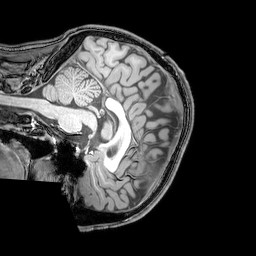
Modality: T1w
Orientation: sagittal
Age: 25
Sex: male
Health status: healthy
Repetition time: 0.081 s
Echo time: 0.037 s